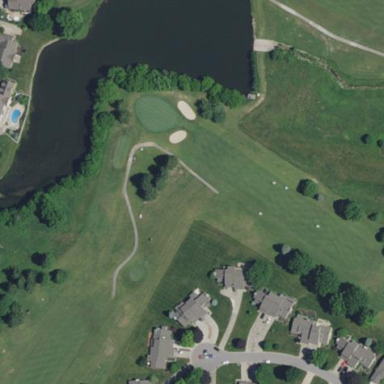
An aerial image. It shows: Golf fairway surrounded by grass.